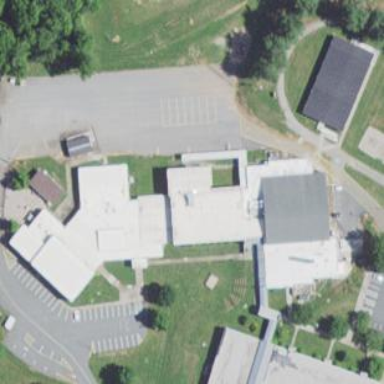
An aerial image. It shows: School building.